Interaction volume radius: 5 \u00c5
Interaction volume height: 25 \u00c5
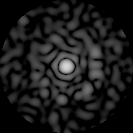
Disorder parameter: 0.8414